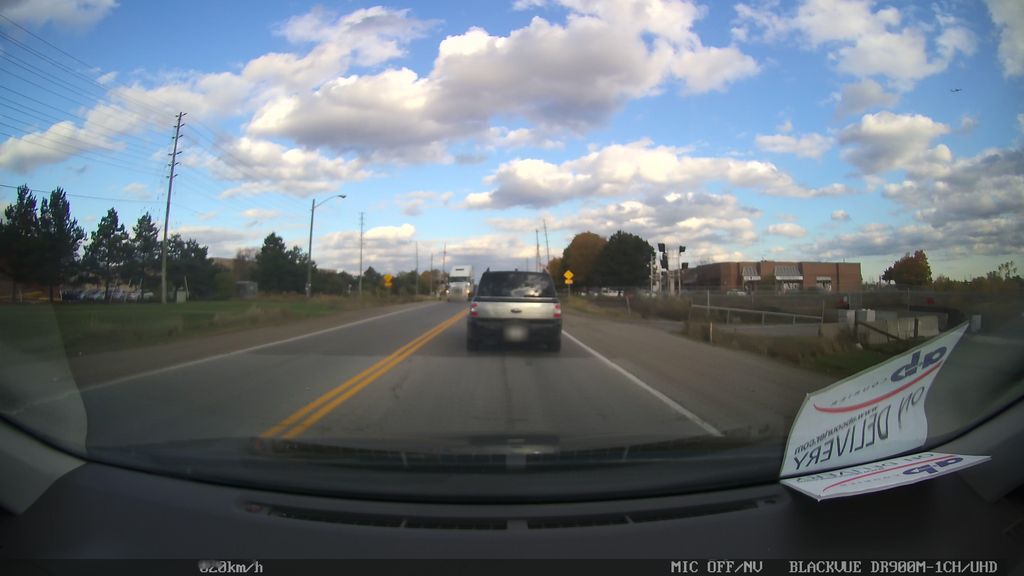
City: toronto